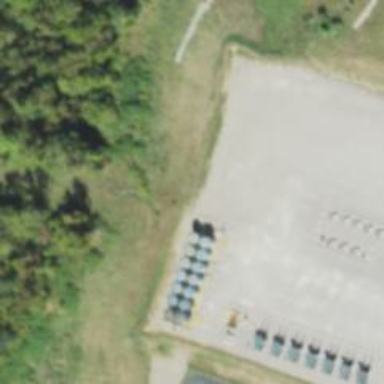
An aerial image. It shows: Storage tank that is man-made.